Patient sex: M
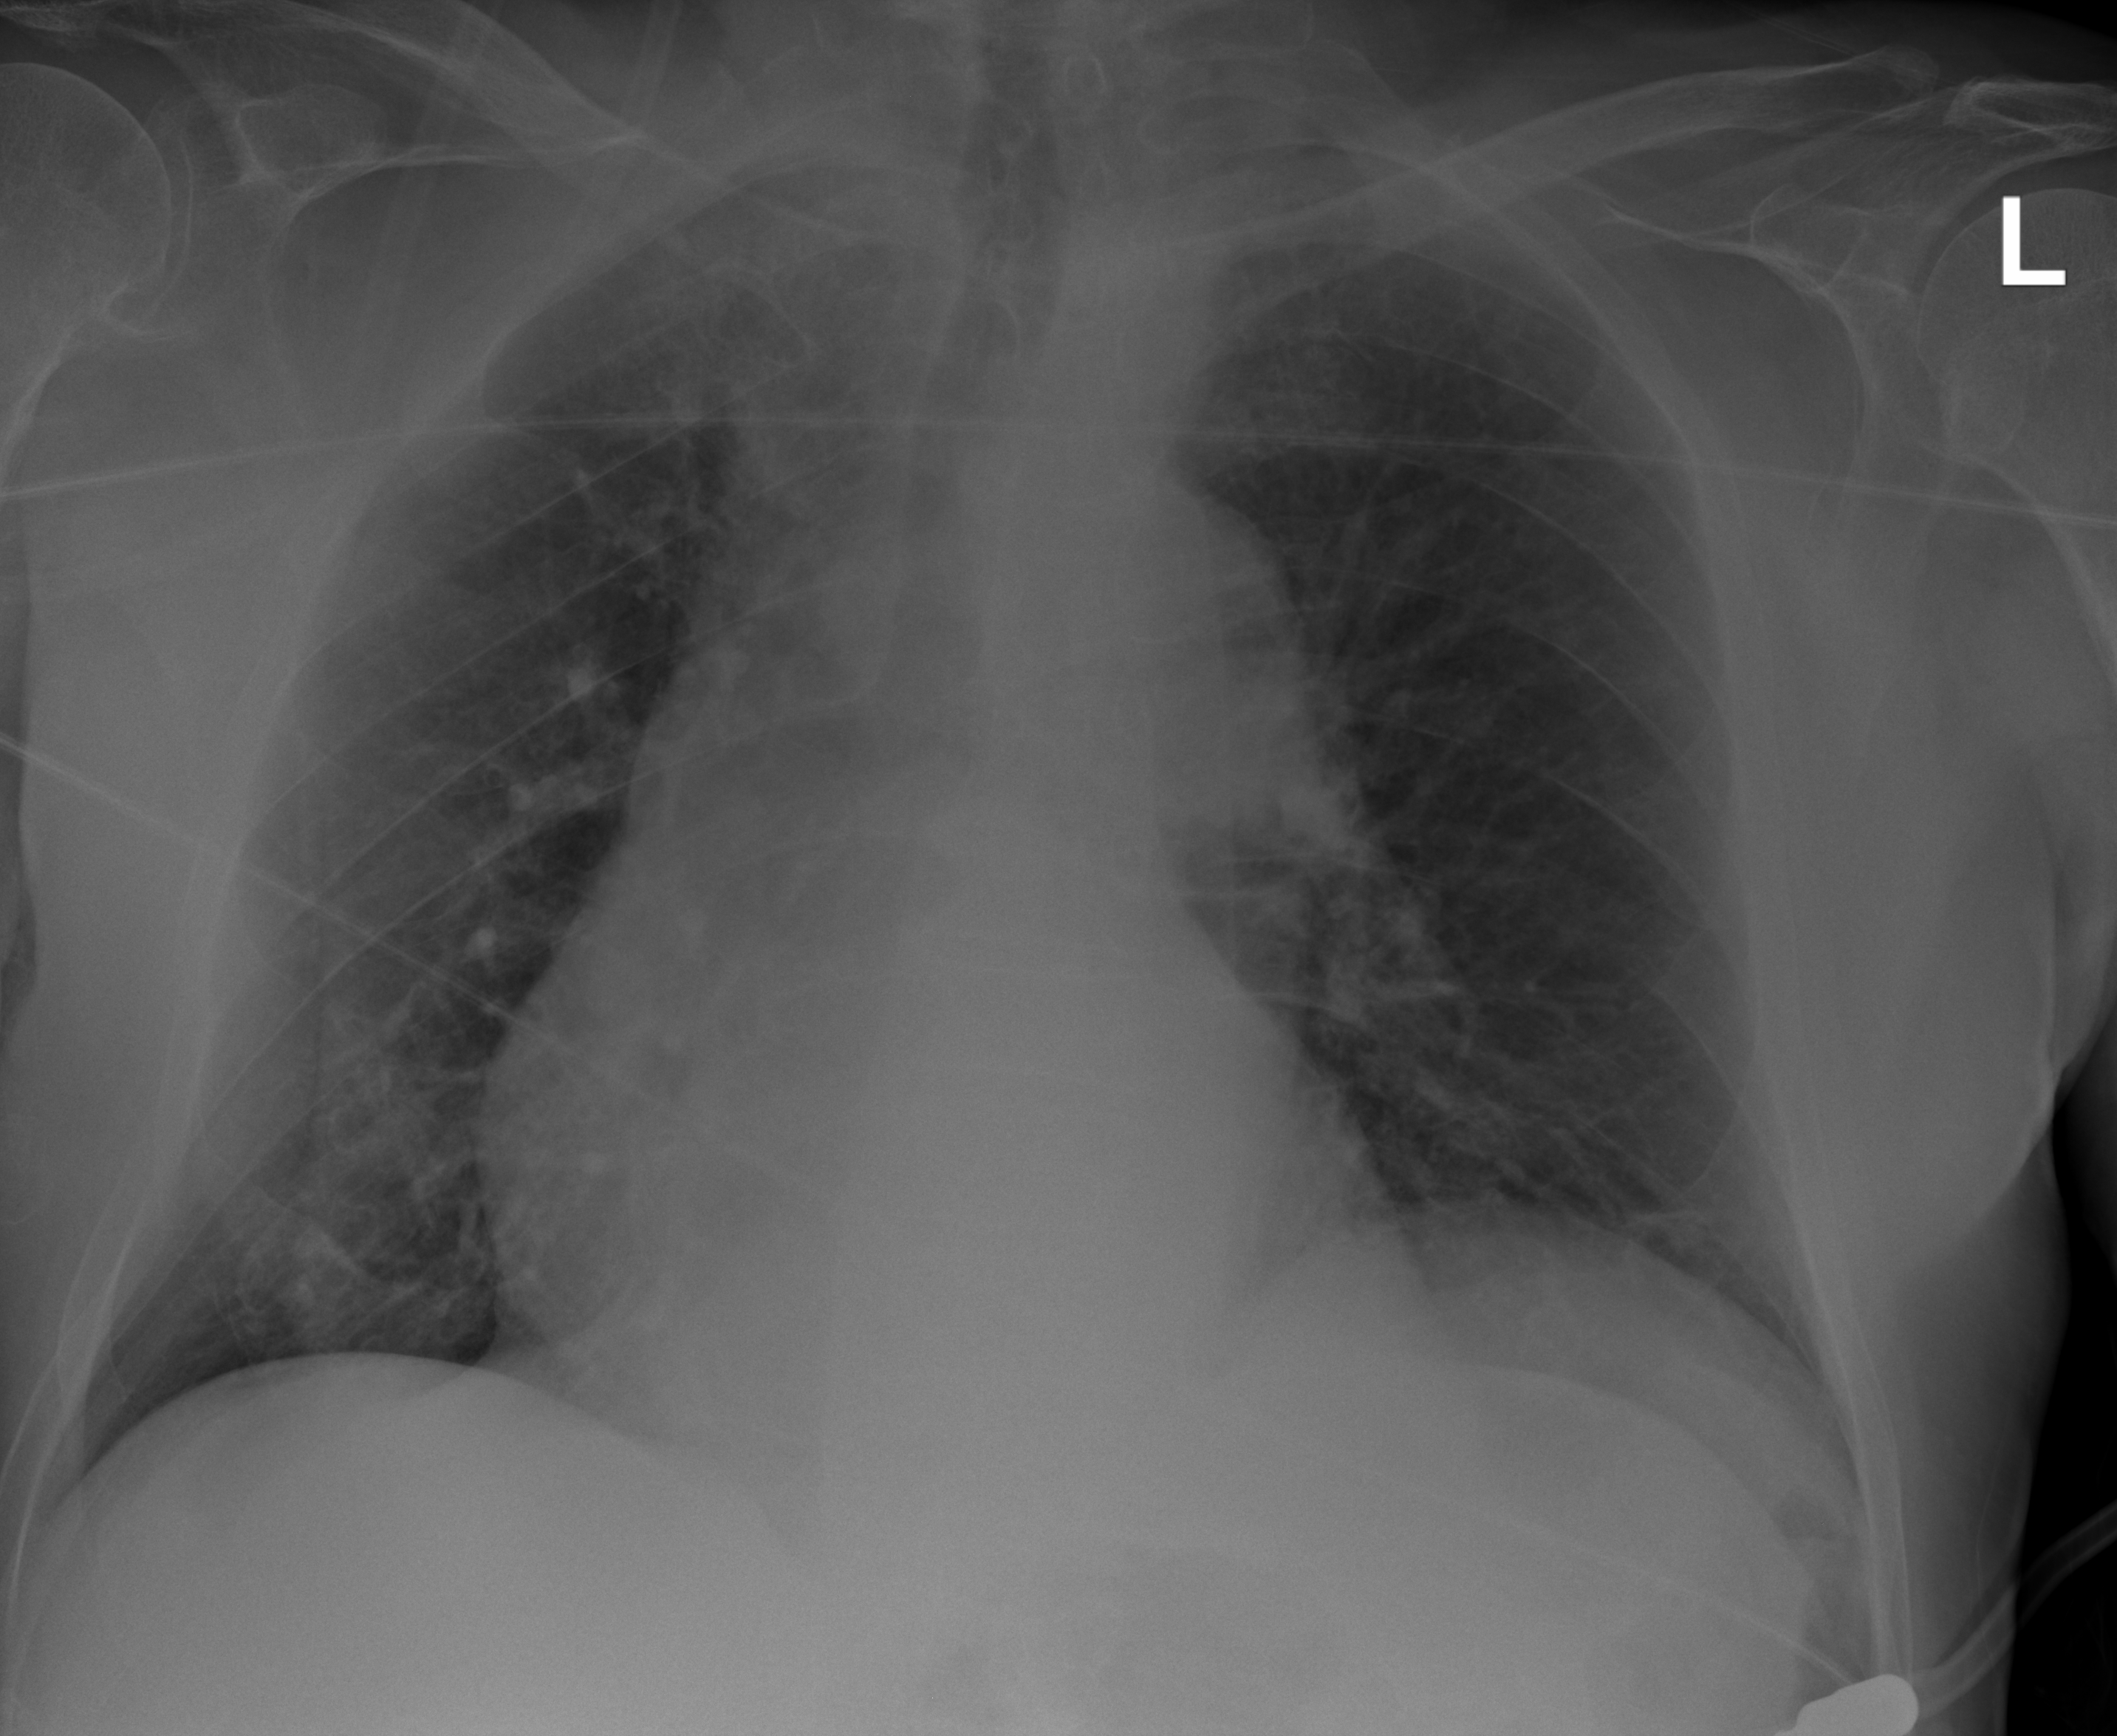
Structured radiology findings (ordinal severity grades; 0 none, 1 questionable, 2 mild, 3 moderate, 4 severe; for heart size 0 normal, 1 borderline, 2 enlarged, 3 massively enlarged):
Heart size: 2
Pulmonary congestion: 2
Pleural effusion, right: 0
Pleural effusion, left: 0
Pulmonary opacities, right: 0
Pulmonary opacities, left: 0
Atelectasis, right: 2
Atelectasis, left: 2